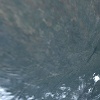
Label: land